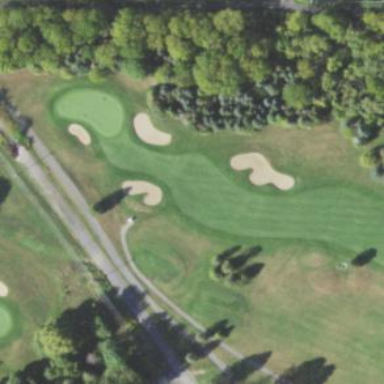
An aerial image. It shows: Golf fairway with grass surface.